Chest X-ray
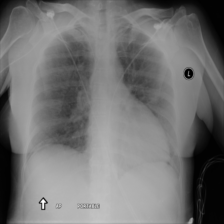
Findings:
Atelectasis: negative
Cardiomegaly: negative
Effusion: negative
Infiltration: negative
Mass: negative
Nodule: negative
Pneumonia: negative
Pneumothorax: negative
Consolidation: negative
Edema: negative
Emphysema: negative
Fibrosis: negative
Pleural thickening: negative
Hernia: negative